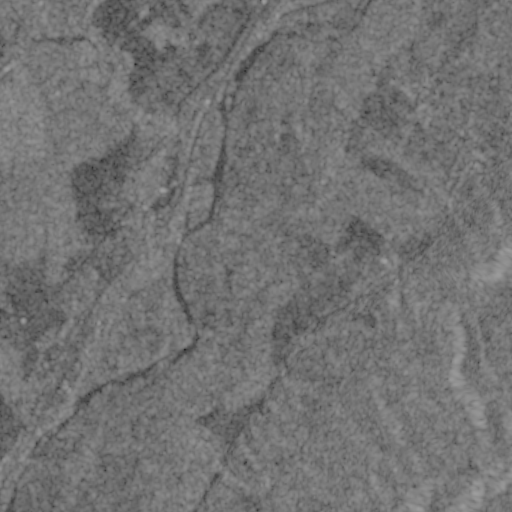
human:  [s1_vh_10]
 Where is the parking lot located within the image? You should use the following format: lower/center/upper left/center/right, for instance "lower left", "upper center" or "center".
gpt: The parking lot is located in the lower left of the image.
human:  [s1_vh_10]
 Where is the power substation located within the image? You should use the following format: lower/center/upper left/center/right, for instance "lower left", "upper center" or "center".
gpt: The power substation is located in the center left of the image.
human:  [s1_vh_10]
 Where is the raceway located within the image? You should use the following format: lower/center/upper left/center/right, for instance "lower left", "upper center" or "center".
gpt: The raceway is located in the center left of the image.
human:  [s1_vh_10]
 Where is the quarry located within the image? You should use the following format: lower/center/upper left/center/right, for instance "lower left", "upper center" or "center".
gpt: There is no quarry in the image.

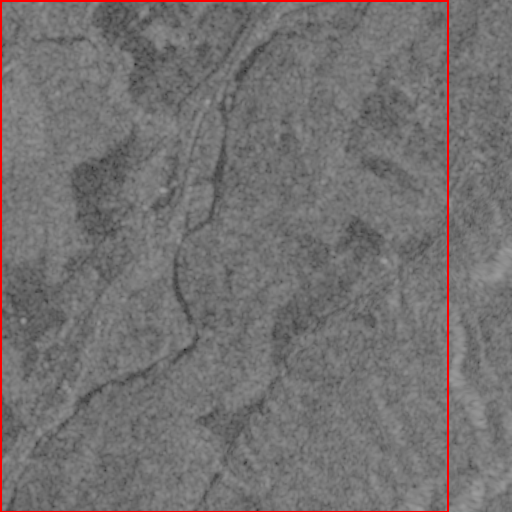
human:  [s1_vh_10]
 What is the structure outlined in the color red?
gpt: The structure outlined in red is a crop field.
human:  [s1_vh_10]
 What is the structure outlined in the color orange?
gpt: There is no orange outline.